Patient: sex F, age 58
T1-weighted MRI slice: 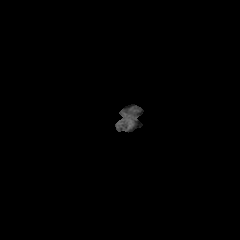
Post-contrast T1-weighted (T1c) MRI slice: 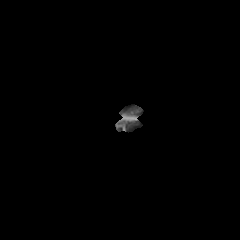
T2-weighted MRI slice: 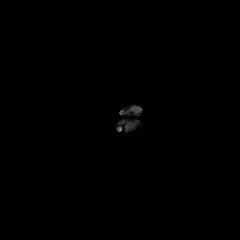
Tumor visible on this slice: no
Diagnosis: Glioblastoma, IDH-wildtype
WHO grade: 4